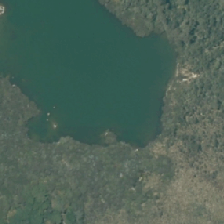
Land cover: lake_pond